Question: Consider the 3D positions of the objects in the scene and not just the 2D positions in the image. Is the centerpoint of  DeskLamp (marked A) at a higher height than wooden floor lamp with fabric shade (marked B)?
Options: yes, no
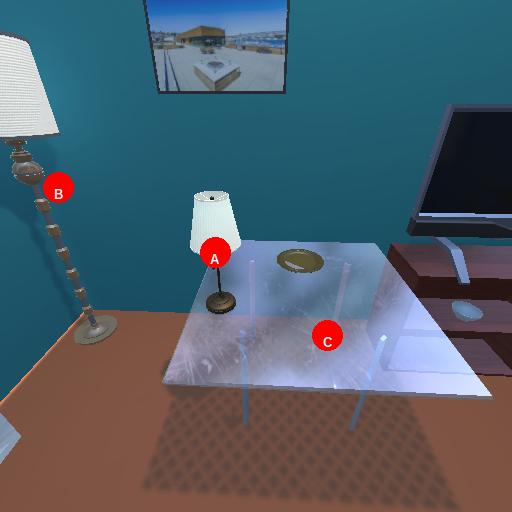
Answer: yes